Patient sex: F
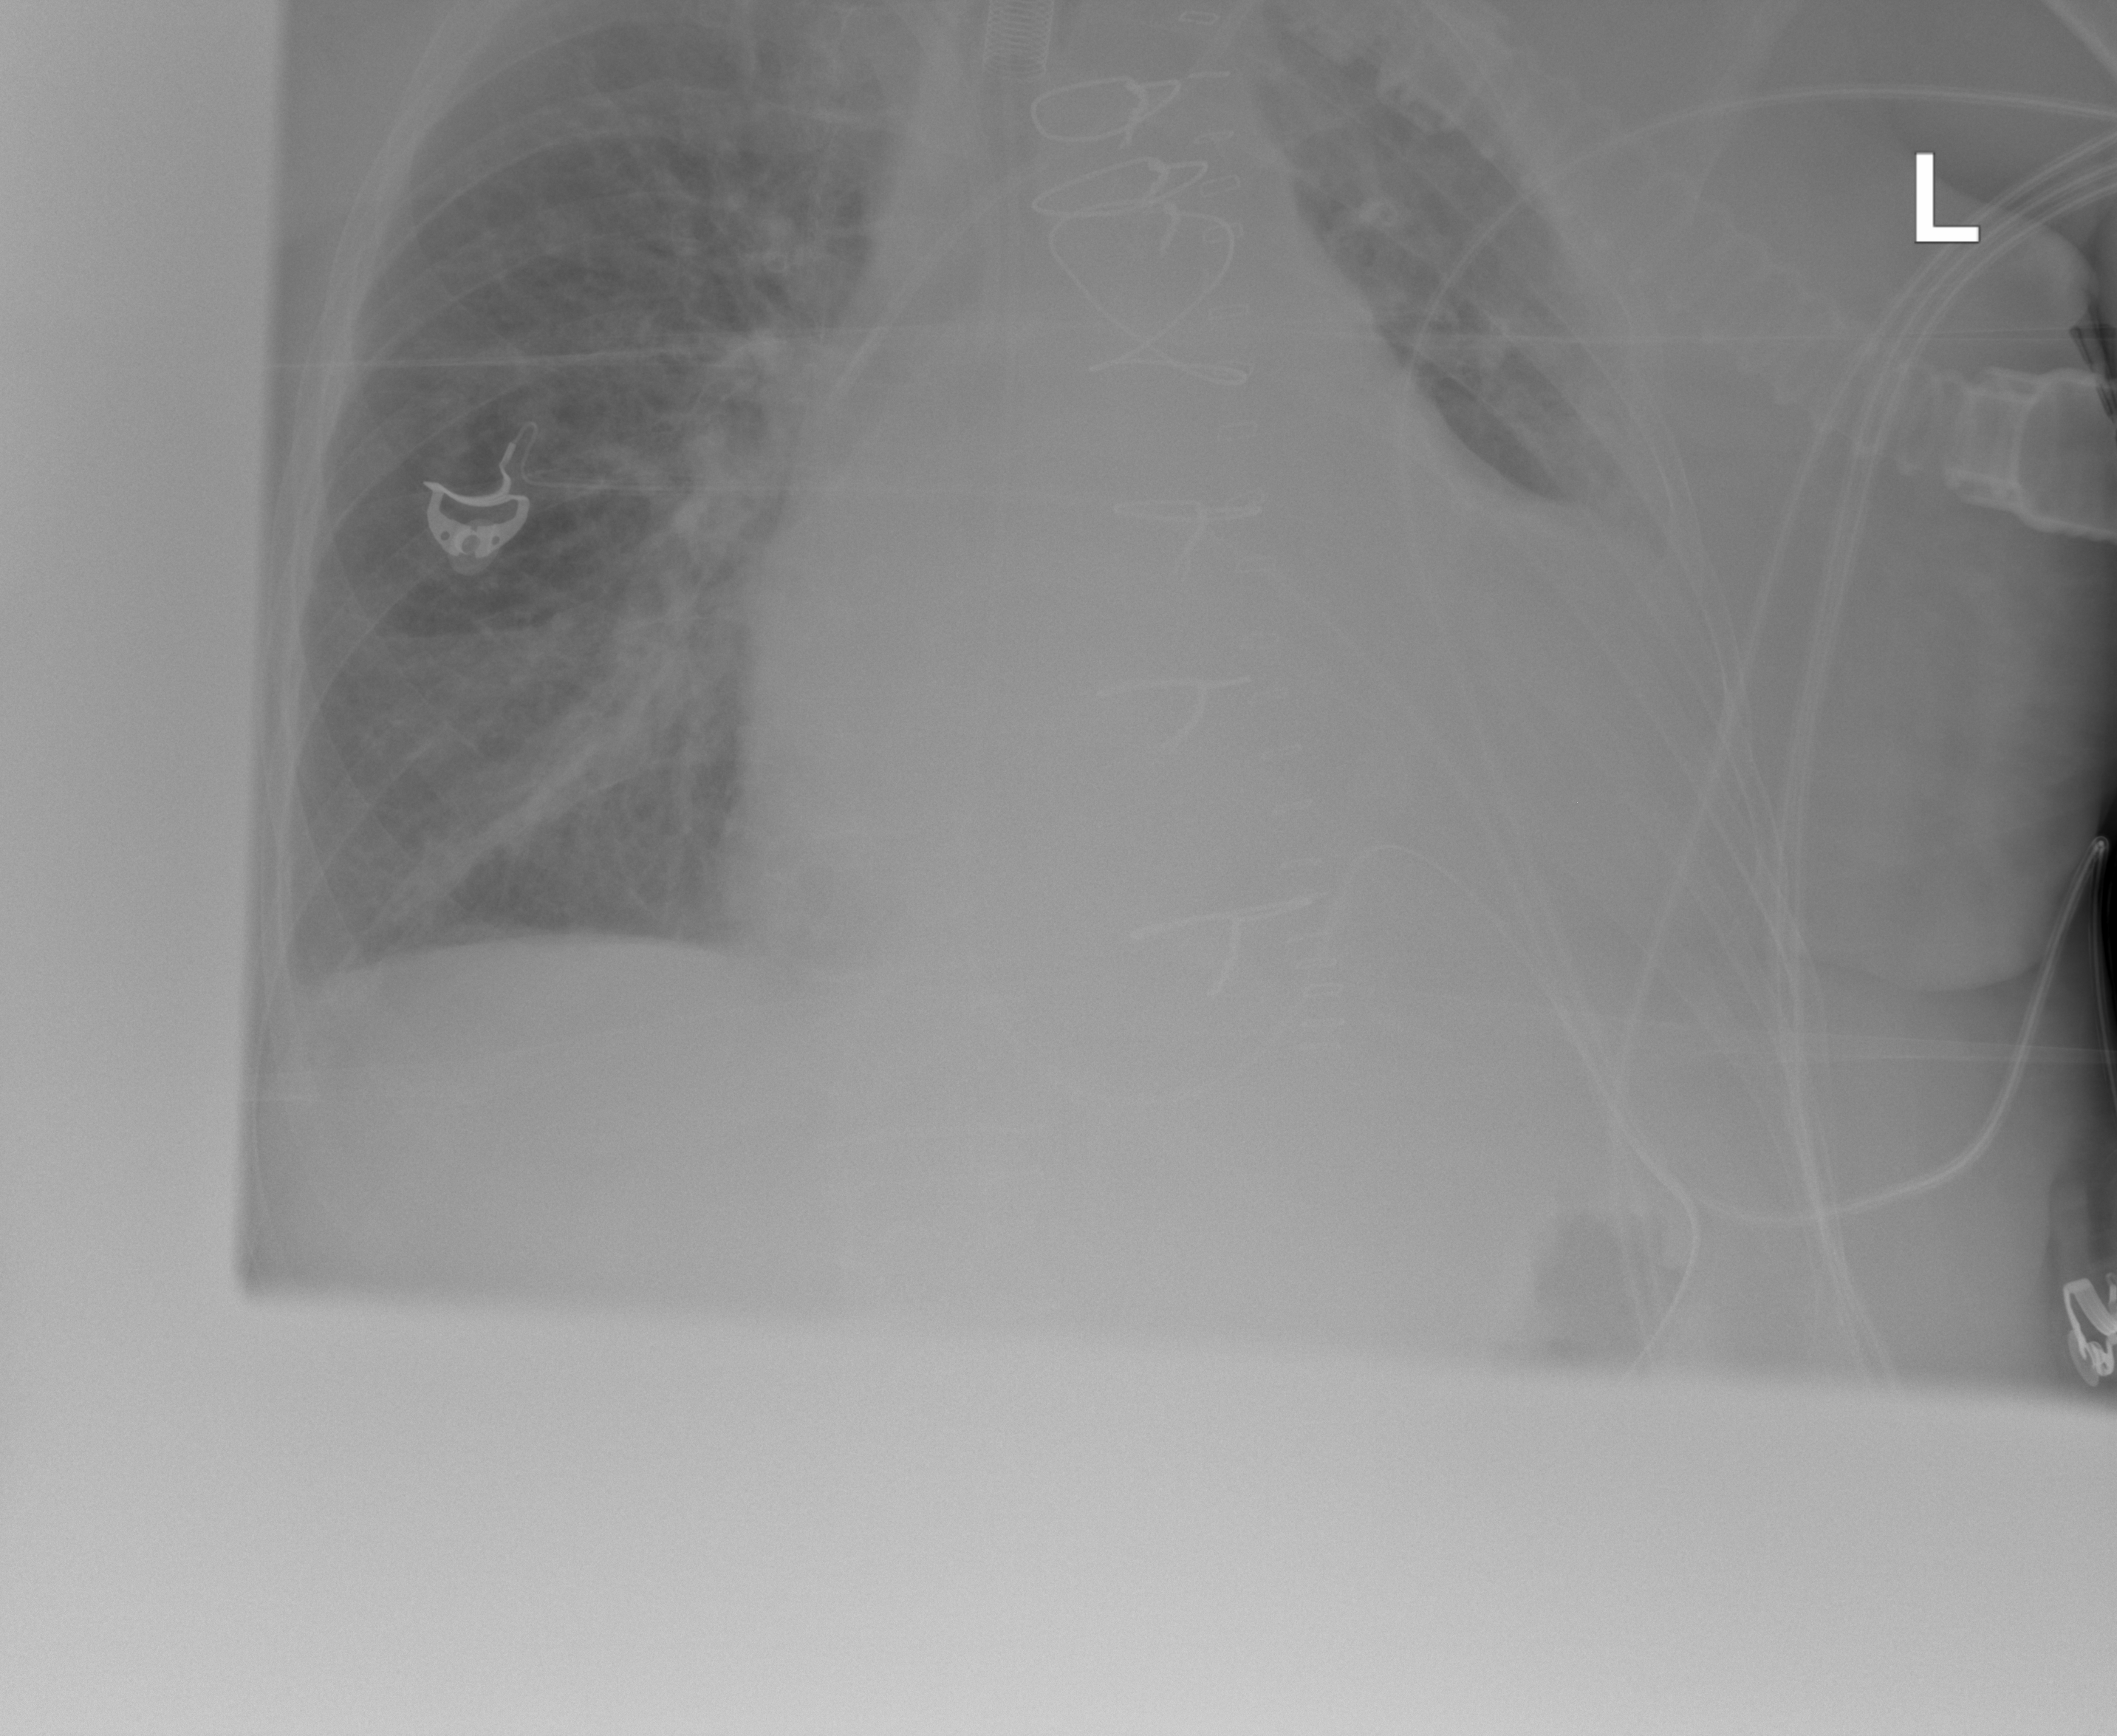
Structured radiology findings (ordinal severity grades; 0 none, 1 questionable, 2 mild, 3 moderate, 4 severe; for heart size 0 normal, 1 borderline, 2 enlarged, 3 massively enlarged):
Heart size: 3
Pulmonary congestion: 2
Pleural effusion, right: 2
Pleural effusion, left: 3
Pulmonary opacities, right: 2
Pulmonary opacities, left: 1
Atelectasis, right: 2
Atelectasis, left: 2